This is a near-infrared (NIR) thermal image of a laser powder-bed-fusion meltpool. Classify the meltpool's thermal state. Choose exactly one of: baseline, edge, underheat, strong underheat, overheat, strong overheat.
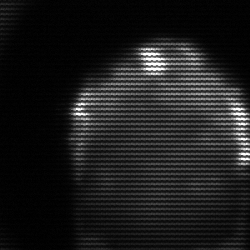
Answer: edge